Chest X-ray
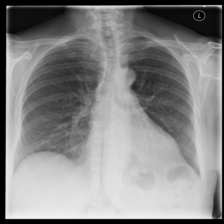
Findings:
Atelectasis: negative
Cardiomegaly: negative
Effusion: negative
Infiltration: negative
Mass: negative
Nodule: negative
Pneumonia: negative
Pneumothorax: negative
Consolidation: negative
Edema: negative
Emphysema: negative
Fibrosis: negative
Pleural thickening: positive
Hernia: negative